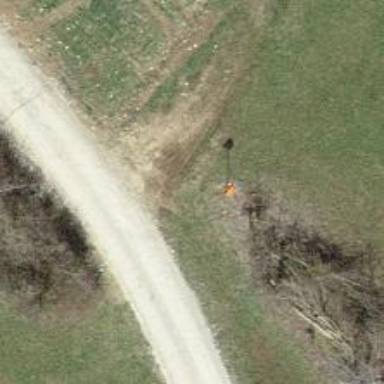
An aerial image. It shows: Aerial marker.